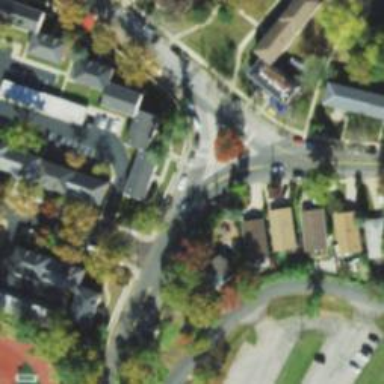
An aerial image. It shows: Neighborhood.